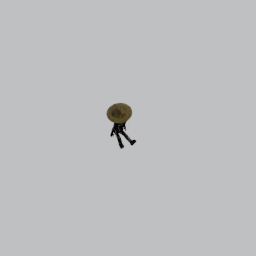
Label: people